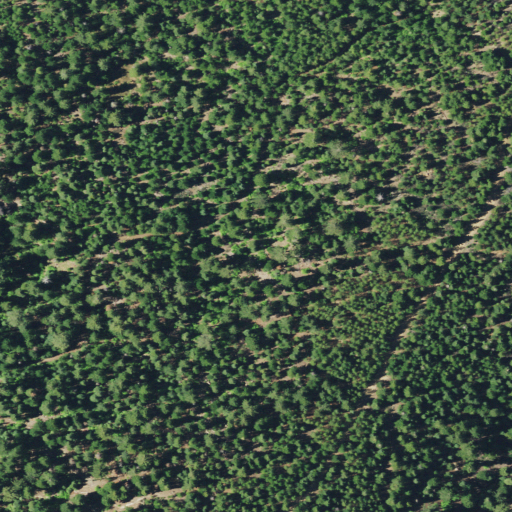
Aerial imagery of ridge(s) in California named Horse Trough Ridge containing grassland, evergreen forest, and open development